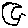
Label: moon